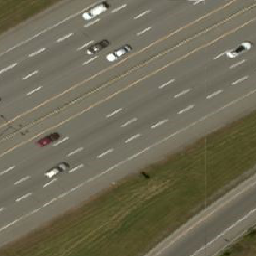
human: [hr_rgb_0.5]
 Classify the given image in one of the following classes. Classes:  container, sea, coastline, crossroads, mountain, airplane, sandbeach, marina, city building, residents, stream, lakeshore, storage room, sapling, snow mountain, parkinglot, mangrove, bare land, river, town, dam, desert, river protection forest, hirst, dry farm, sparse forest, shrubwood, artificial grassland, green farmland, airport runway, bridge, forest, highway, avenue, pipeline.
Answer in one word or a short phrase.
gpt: highway